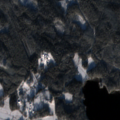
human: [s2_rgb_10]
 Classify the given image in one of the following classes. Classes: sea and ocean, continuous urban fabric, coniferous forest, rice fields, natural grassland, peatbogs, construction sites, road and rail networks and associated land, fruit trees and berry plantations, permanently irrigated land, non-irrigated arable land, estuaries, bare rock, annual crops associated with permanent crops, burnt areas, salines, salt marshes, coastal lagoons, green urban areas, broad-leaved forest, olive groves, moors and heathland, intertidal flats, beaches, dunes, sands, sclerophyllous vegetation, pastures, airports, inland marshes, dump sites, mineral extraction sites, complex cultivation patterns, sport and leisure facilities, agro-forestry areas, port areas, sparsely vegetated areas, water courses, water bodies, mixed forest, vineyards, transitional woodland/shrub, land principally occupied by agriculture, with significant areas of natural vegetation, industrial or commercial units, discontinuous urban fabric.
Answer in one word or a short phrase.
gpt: land principally occupied by agriculture, with significant areas of natural vegetation, coniferous forest, mixed forest, water bodies